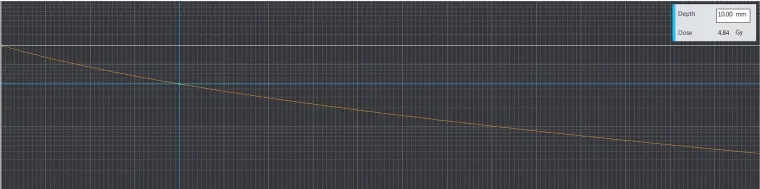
The upper panel of the figure shows the plan parameters used. The left most panel shows the applicator specific information such as applicator size and serial number, the middle panel shows the treatment beam parameters such as beam energy, beam current, and that the calibration mode used, the right most panel shows the prescription dose and at what distance from the applicator surface that dose is prescribed to along with the treatment time and dose rate at depth to deliver the prescribed dose. The bottom panel shows a semi-log plot of the dose versus distance from the applicator surface. The blue cross shows that the dose 10 mm away from the applicator deceases to 4.84 Gy for a prescription dose of 20 Gy at the applicator surface.
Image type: chart (chart)